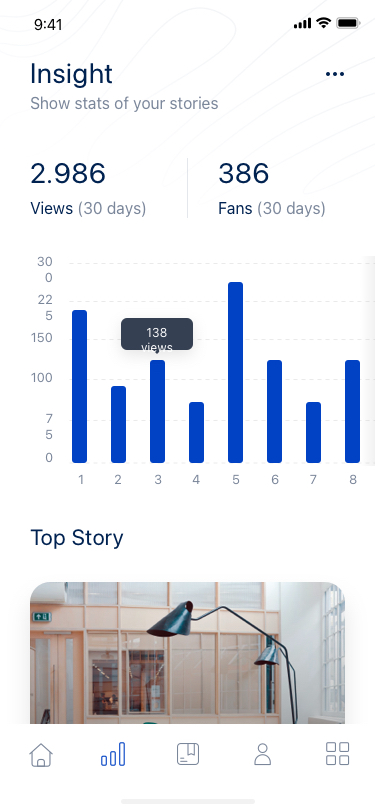
Text in this UI design:
Insight
Show stats of your stories
2.986
Views (30 days)
386
Fans (30 days)
225
300
150
100
75
0
138 views
1
2
3
4
5
6
7
8
Top Story
Goodbye, Things: The New Japanese Minimalism
3d ago
2.4k